Field crop: maize
Growth stage: 2
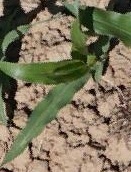
Species: maize